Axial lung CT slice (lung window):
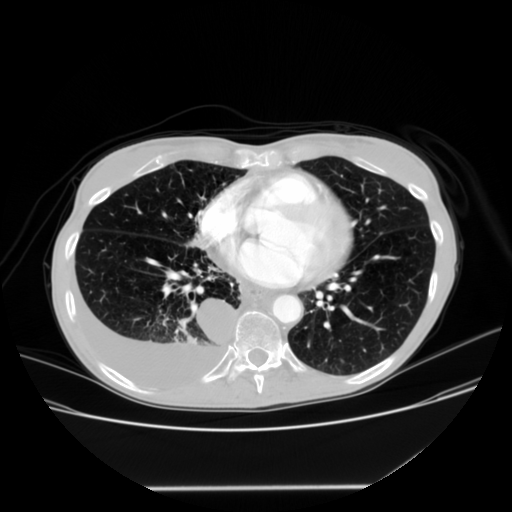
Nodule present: yes
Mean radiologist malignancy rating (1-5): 2.5